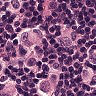
Metastatic tissue present: yes